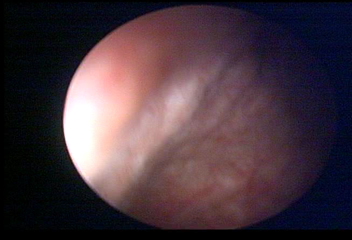
Modality: WLC
Class: Normal mucosa
Bladder cancer association: No